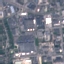
Land use / land cover: Industrial